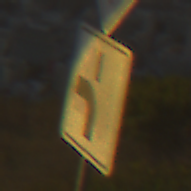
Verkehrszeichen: VerlaufVorfahrtsstrasse5
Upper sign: Vorfahrtsstrasse
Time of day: SunriseSunset
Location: Outdoor (RoadRail)
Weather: PartlyCloudy
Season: NotSpecified
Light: Natural